Question: I am working along with a Stanford course and am receiving this error:
'''
Cannot find an initializer for type 'CGSize' that accepts an argument list of type '(() -> _)'
'''
This course was taught just a couple months ago but was using Xcode 6.2 instead of Xcode 6.3. What do I need to do differently to correct this error?
This is lecture 12 - Dynamic Animation - <URL>

'''
import UIKit
class DropItViewController: UIViewController {
@IBOutlet weak var gameView: UIView!
var dropsPerRow = 10
var dropSize = CGSize {
let size = gameView.bounds.size.width / CGFloat(dropsPerRow)
return CGSize(width: size, height: size)
}
@IBAction func drop(sender: UITapGestureRecognizer) {
drop()
}
func drop() {
var frame = CGRect(origin: CGPointZero, size: dropSize)
frame.origin.x = CGFloat.random(dropsPerRow) * dropSize.width
let dropView = UIView(frame: frame)
dropView.backgroundColor = UIColor.random
gameView.addSubview(dropView)
}
}
private extension CGFLoat {
static func random(max: Int) -> CGFloat {
return CGFloat(arc4random() % UInt32(max))
}
}
private extension UIColor {
class var random: UIColor {
switch arc4random()%5 {
case 0: return UIColor.greenColor()
case 1: return UIColor.blueColor()
case 2: return UIColor.orangeColor()
case 3: return UIColor.redColor()
case 4: return UIColor.purpleColor()
default: return UIColor.blackColor()
}
}
}
'''
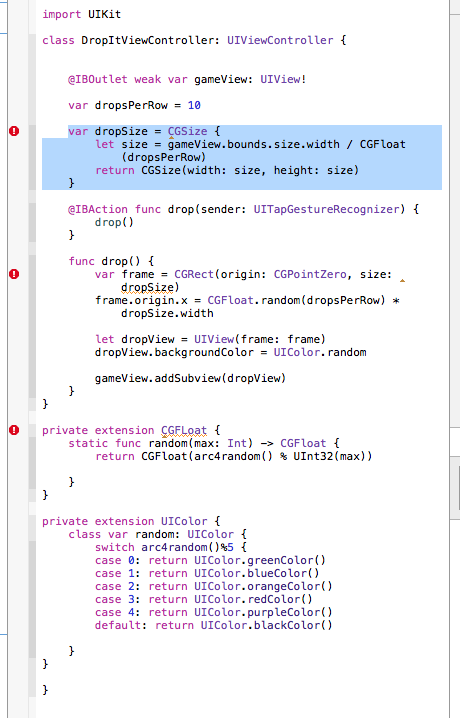
Answer: First of all, you typed CGFloat incorrectly. It is CGFoat not CGFoat.
For the second part, change '=' to ':' in dropSize:
'''
var dropSize : CGSize {
let size = gameView.bounds.size.width / CGFloat(dropsPerRow)
return CGSize(width: size, height: size)
}
'''
Also, this is the first time I have seen '=' used instead of ':' in Swift, since its release...